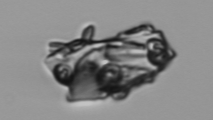
Label: Delphineis